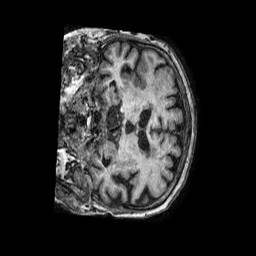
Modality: T1w
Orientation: coronal
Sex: female
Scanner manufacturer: philips
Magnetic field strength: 3 T
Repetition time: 0.006944 s
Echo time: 0.00314 s